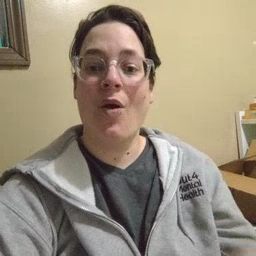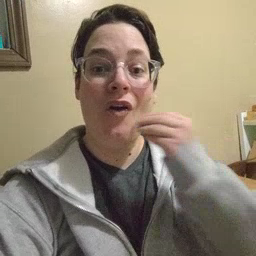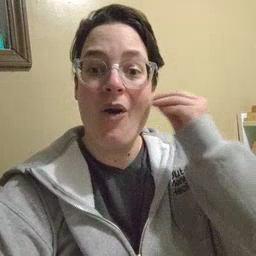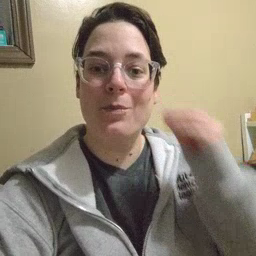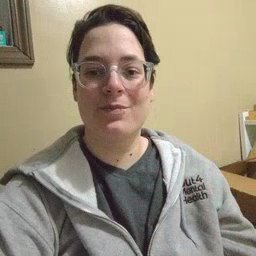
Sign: home